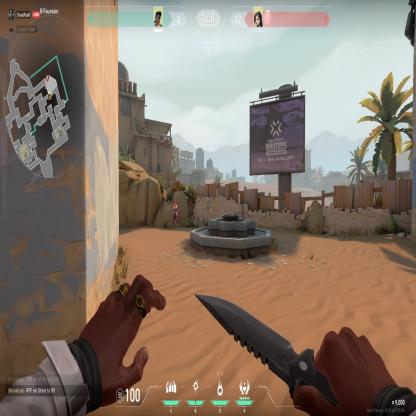
Label: enemy